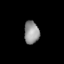
Tissue: lung
Cell type: Myeloid cells
Senescence score: 0.5914
Nuclear area (px): 333
Mean DAPI intensity: 147.958